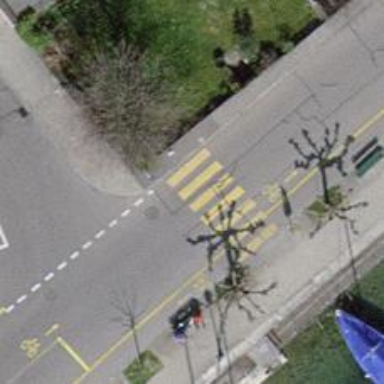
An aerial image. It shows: Marked crossing on the road.